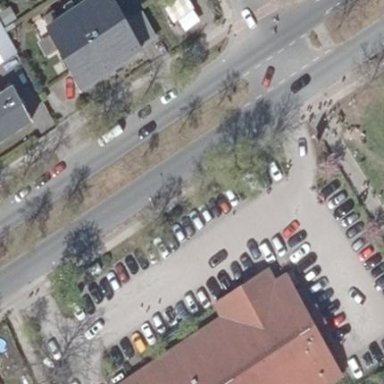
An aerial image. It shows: Parking area with surface.